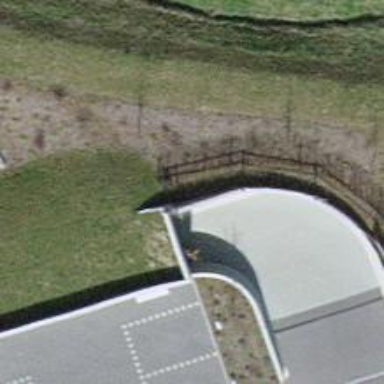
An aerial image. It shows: Parking entrance.